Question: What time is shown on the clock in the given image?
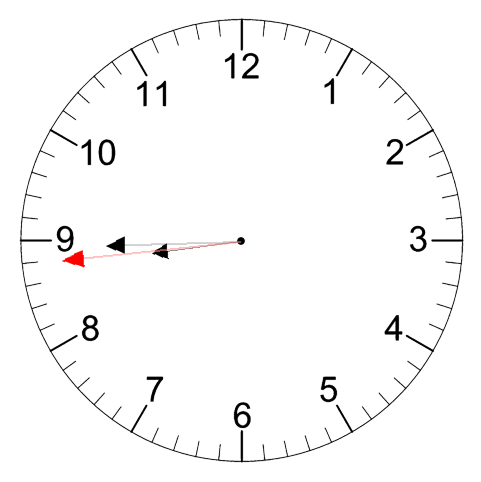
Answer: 08:44:44